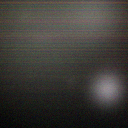
Screen state: off